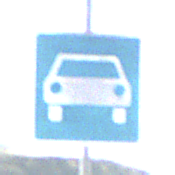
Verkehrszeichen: Kraftfahrstrasse
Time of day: Midday
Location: Outdoor (Nature)
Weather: PartlyCloudy
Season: NotSpecified
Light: Natural